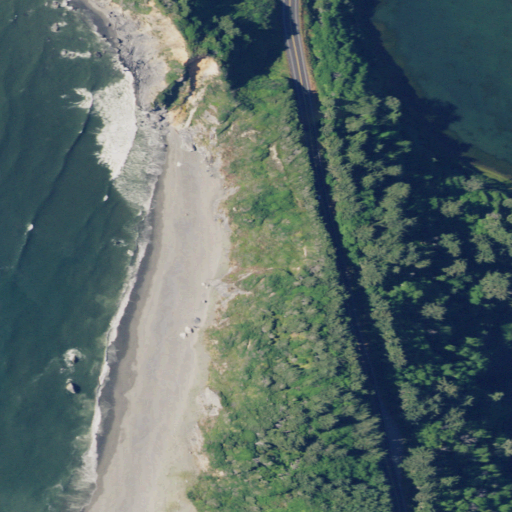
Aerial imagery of cliff(s) in California named Gyon Bluffs containing open water, mixed forest, barren land, open development, shrub, herbaceous wetlands, evergreen forest, woody wetlands, and low intensity development